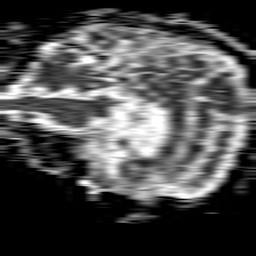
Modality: ADC
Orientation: sagittal
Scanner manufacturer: philips
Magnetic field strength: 1.5 T
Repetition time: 4.6 s
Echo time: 0.08631 s